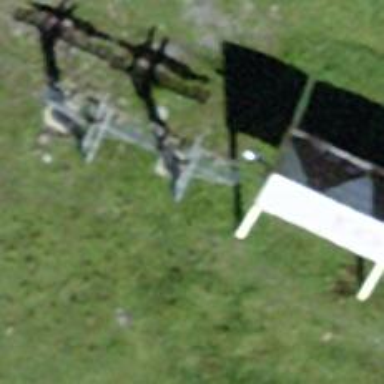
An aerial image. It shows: Pylon used for aerialway.